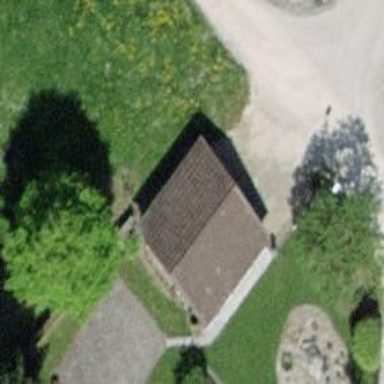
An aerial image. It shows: Garage building.